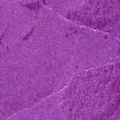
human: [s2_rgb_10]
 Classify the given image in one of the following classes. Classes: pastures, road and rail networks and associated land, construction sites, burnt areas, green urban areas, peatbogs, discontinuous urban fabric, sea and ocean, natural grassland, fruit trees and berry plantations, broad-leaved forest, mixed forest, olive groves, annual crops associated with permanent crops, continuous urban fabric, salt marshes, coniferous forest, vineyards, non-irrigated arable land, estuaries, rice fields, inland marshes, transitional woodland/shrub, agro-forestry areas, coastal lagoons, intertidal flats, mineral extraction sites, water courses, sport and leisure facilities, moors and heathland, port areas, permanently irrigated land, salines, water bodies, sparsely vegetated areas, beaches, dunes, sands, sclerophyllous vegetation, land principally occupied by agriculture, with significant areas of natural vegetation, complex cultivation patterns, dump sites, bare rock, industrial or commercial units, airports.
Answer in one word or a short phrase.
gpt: sea and ocean